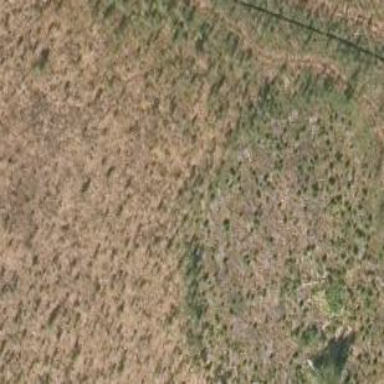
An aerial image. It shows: Needle-leaved woodland.